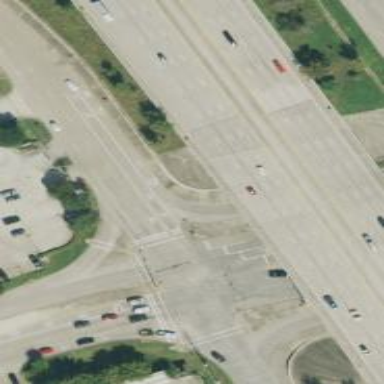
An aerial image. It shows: Secondary road with frontage access.